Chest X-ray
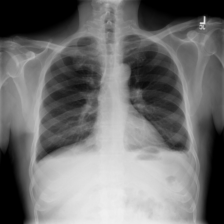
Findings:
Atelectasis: negative
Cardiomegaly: negative
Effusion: positive
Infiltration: negative
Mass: negative
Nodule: negative
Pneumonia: negative
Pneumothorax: negative
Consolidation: negative
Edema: negative
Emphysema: negative
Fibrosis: negative
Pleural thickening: negative
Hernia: negative